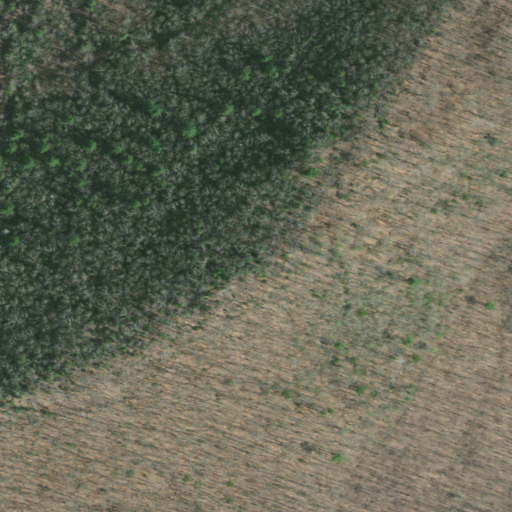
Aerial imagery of mountain in Tennessee named Gipson Mountain containing deciduous forest and mixed forest